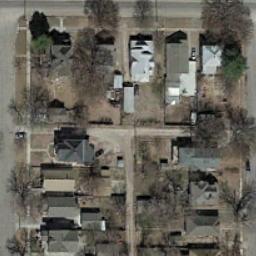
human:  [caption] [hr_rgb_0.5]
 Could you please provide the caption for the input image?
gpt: The medium residential area with some houses and trees is surrounded by roads .

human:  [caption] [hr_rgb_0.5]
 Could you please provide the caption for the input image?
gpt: The medium residential is on the bare land next to the road .

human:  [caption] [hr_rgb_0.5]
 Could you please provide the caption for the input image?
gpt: The trees in the mid-sized residential areas are not green .

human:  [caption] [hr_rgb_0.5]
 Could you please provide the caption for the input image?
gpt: There are many buildings of different shapes in the middle residential area .

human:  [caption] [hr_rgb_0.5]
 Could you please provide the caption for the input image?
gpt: There are some brown trees and gray buildings on the medium residential area .